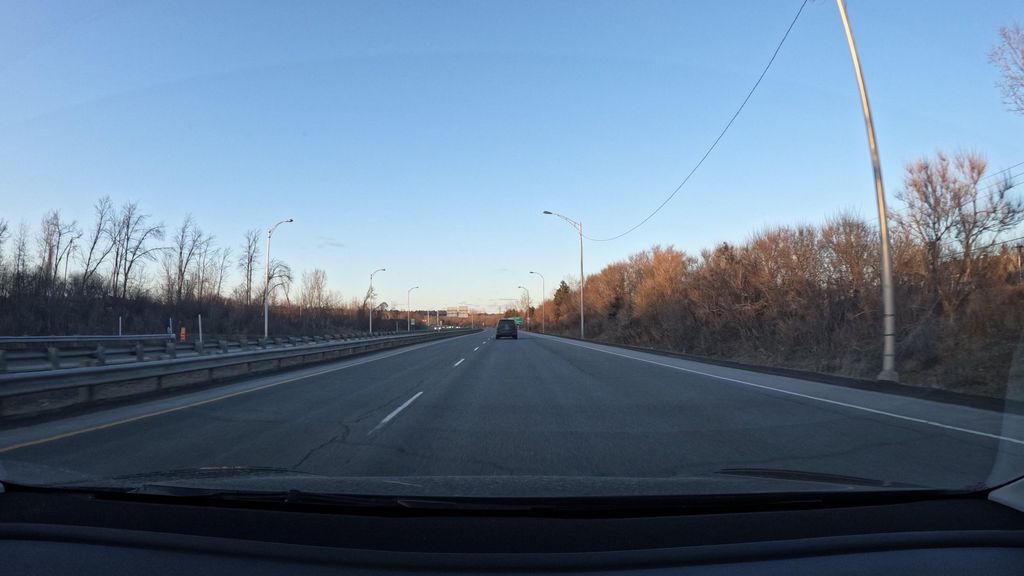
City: montreal